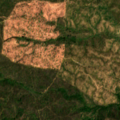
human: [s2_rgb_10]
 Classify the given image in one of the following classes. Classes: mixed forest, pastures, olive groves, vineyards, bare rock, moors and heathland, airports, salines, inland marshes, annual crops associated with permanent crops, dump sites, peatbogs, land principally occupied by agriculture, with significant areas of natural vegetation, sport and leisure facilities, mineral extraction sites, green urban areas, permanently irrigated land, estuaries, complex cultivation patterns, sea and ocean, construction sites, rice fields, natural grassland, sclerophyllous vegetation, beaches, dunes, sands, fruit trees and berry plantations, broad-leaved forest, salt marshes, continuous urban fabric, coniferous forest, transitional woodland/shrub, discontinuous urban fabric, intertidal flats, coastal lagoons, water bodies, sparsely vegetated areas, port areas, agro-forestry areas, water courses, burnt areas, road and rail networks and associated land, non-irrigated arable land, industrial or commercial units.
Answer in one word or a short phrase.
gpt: continuous urban fabric